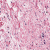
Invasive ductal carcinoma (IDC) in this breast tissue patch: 0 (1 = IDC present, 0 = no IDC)